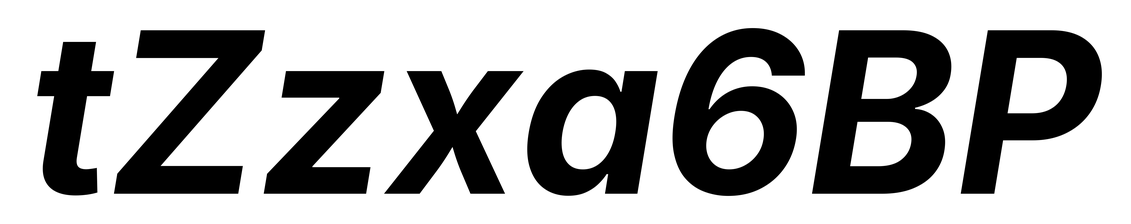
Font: Inter-Italic_Bold_Italic